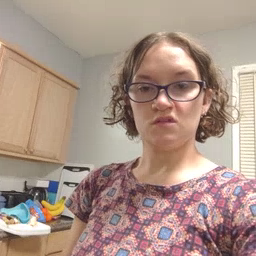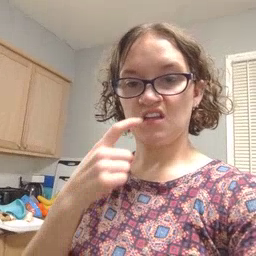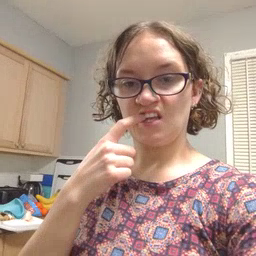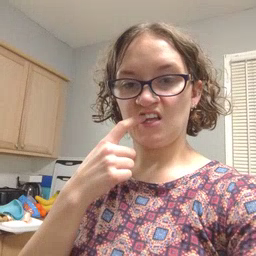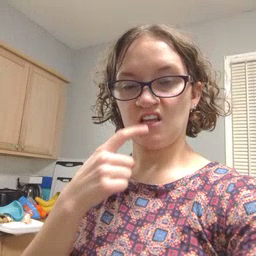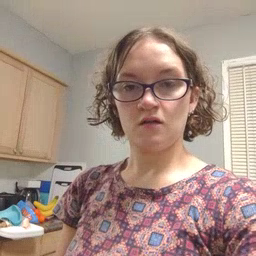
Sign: tooth